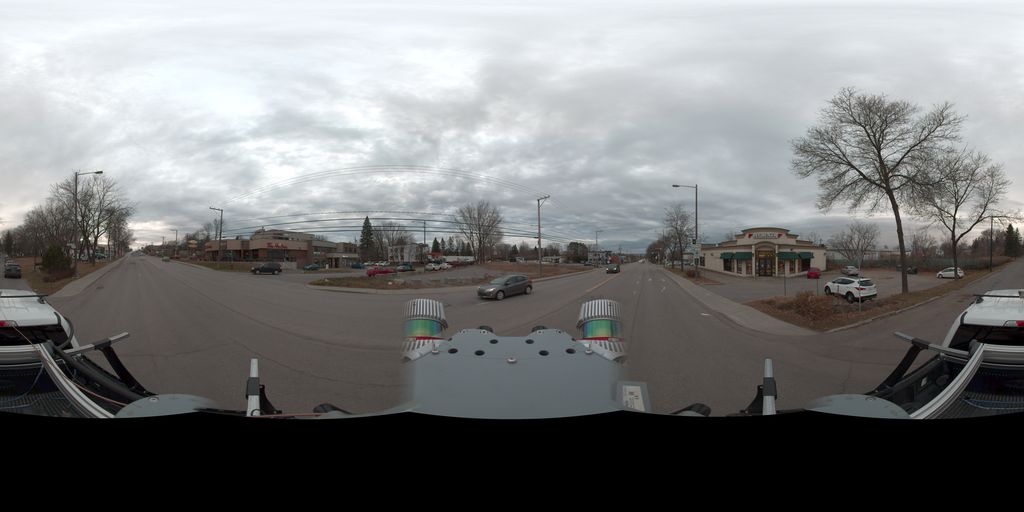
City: quebec_city